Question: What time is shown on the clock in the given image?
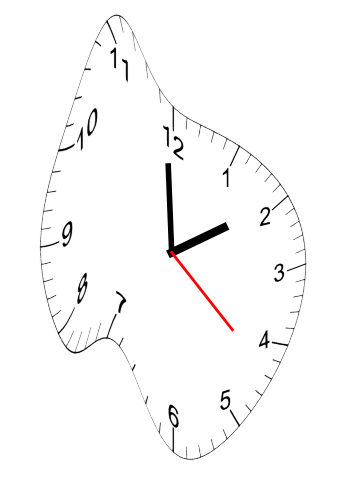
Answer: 01:59:22